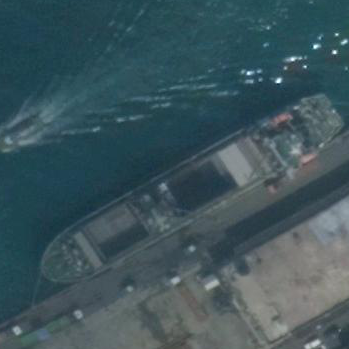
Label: Cargo_ship